Question: I want to do a project using Vaadin and am facing some issues. Here's what I did.
I downloaded Eclipse and installed the Vaadin for Eclipse plugin. Then, I created a new Vaadin 7 project. It downloaded some Ivy dependencies but then, when I pressed Run, I get this error: java.lang.NoClassDefFoundError:com/vaadin/server/VaadinServlet.
I searched a bit on the Internet but to no avail. One thing is that in the web-app's WEB-INF/lib folder, there are no jars. I have attached a screenshot of the error and also web.xml and ivy.xml.

ivy.xml:
'''
<?xml version="1.0"?>
<!DOCTYPE ivy-module [
<!ENTITY vaadin.version "7.1.7">
]>
<ivy-module version="2.0"
xmlns:xsi="http://www.w3.org/2001/XMLSchema-instance"
xsi:noNamespaceSchemaLocation="http://ant.apache.org/ivy/schemas/ivy.xsd">
<info organisation="com.example" module="v7proj" />
<configurations>
<!-- The default configuration, which should be deployed to the server -->
<conf name="default" />
<!-- A configuration only needed when compiling the widget set. Should
not be deployed to the server -->
<conf name="widgetset-compile" />
<!-- A configuration used in compilation of server side classes only.
Should be deployed to the server -->
<conf name="nodeploy" />
</configurations>
<dependencies defaultconf="default" defaultconfmapping="default->default">
<!-- The core server part of Vaadin -->
<dependency org="com.vaadin" name="vaadin-server" rev="&vaadin.version;" />
<!-- Vaadin themes -->
<dependency org="com.vaadin" name="vaadin-themes" rev="&vaadin.version;" />
<!-- Push support -->
<dependency org="com.vaadin" name="vaadin-push" rev="&vaadin.version;" />
<!-- Servlet 3.0 API -->
<dependency org="javax.servlet" name="javax.servlet-api" rev="3.0.1" conf="nodeploy->default" />
<!-- Precompiled DefaultWidgetSet -->
<dependency org="com.vaadin" name="vaadin-client-compiled"
rev="&vaadin.version;" />
<!-- Vaadin client side, needed for widget set compilation -->
<dependency org="com.vaadin" name="vaadin-client" rev="&vaadin.version;"
conf="widgetset-compile->default" />
<!-- Compiler for custom widget sets. Should not be deployed -->
<dependency org="com.vaadin" name="vaadin-client-compiler"
rev="&vaadin.version;" conf="widgetset-compile->default" />
</dependencies>
</ivy-module>
'''
ivysettings.xml:
'''
<?xml version="1.0" encoding="UTF-8"?>
<ivysettings>
<settings defaultResolver="default" />
<resolvers>
<chain name="default">
<!-- Public Maven repository -->
<ibiblio name="public" m2compatible="true" />
<!-- Vaadin Add-on repository -->
<ibiblio name="vaadin-addons" usepoms="true" m2compatible="true"
root="http://maven.vaadin.com/vaadin-addons" />
<!-- Vaadin snapshots repository -->
<ibiblio name="vaadin-snapshots" usepoms="true" m2compatible="true"
root="https://oss.sonatype.org/content/repositories/vaadin-snapshots" />
<!-- Repository used for Vaadin modified smartsprites library -->
<dual name="custom-smartsprites">
<filesystem name="smartsprites-ivy">
<ivy pattern="${basedir}/ivymodule/[module]-ivy-[revision].xml" />
</filesystem>
<url name="smartsprites-artifact">
<artifact
pattern="http://dev.vaadin.com/svn/versions/6.8/build/smartsprites/lib/<URL>.[ext]" />
</url>
</dual>
</chain>
</resolvers>
<modules>
<!-- Vaadin patched SmartSprites -->
<module organisation="com.carrotsearch" name="smartsprites"
revision="0.2.3-itmill" resolver="custom-smartsprites" />
</modules>
</ivysettings>
'''
web.xml:
'''
<?xml version="1.0" encoding="UTF-8"?>
<web-app xmlns:xsi="http://www.w3.org/2001/XMLSchema-instance" xmlns="http://java.sun.com/xml/ns/javaee" xsi:schemaLocation="http://java.sun.com/xml/ns/javaee http://java.sun.com/xml/ns/javaee/web-app_3_0.xsd" id="WebApp_ID" version="3.0">
<display-name>ScanAir</display-name>
<welcome-file-list>
<welcome-file>index.html</welcome-file>
<welcome-file>index.htm</welcome-file>
<welcome-file>index.jsp</welcome-file>
<welcome-file>default.html</welcome-file>
<welcome-file>default.htm</welcome-file>
<welcome-file>default.jsp</welcome-file>
</welcome-file-list>
</web-app>
'''
Please help. I am basically stuck without even starting to code. I am on Windows 8.1 Pro x64 with Java 7u45, Eclipse Kepler SR1 and Vaadin 7.1.7
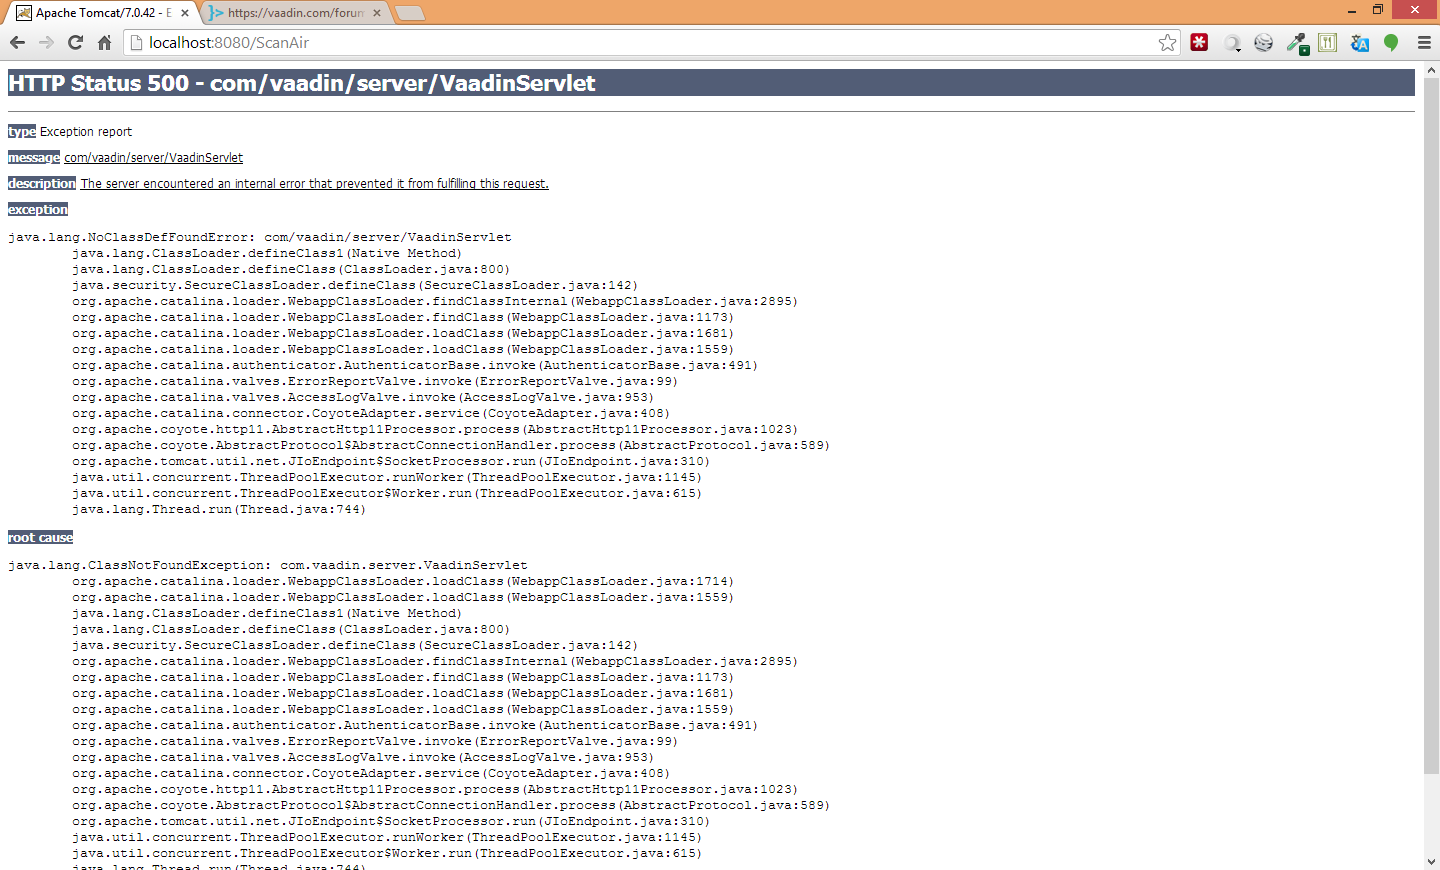
Answer: On stackoverflow there are many questions and more answers about this error exception.
Have a look at this good webpage: <URL>
> One thing is that in the web-app's WEB-INF/lib folder, there are no
jars.
This is a good point to start.
In eclipse have a look at your project properties. There is a point called "Deployment Assembly" which should contain at least these two entries:
'''
/src -> WEB-INF/classes
/WebContent -> /
'''
Moreover you must add your project to the tomcat server instance.